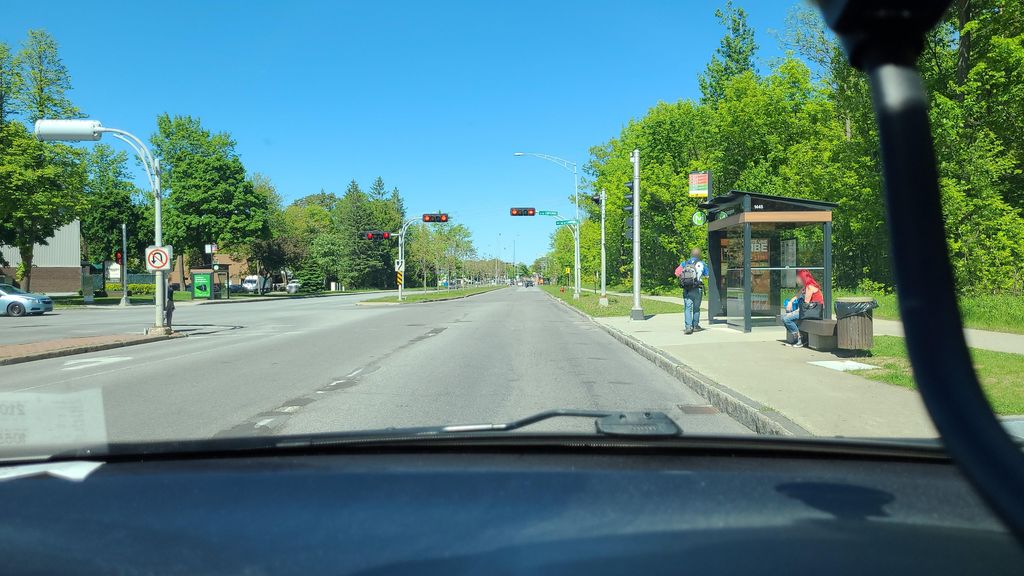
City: quebec_city